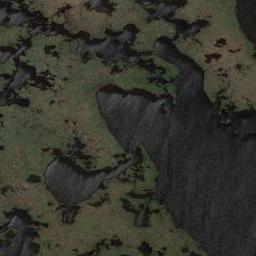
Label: wetland